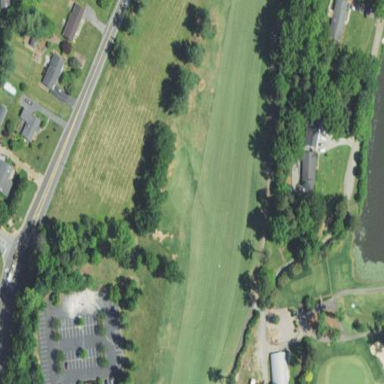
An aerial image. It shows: Grassy area designated as golf fairway.